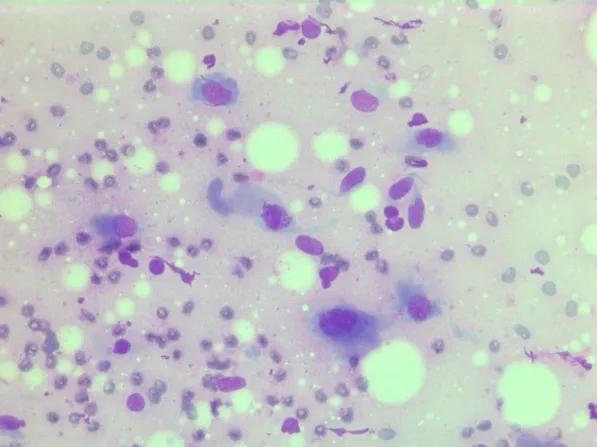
Air-dried Giemsa stained smear central mitotic figure (in the center of the image).
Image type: pathology (giemsa)